Question: I want to set the axis of a plot in a log scale.
When I'm running the following code:
'''
x = (1:100)';
y1 = x;
y2 = x.^2;
[ax,h1,h2] = plotyy(x,y1,x,y2);
set(ax,'XScale','log');
'''
I'm getting:

The X axis has: 10^0, 10^1, 10^2
1. But I want to see log1, log 10, log 100 and...
2. If I want to set Ln (log e) is it possible ?
Thanks
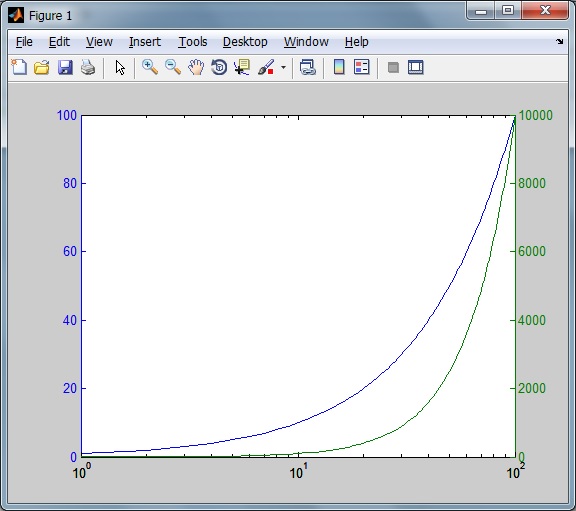
Answer: Do you mean:
'''
x = (1:100)';
y1 = x;
y2 = x.^2;
[ax,h1,h2] = plotyy(x,y1,x,y2);
set(ax,'XScale','log');
set(ax,'XtickLabel', { 'log1' 'log 10', 'log 100' } )
'''